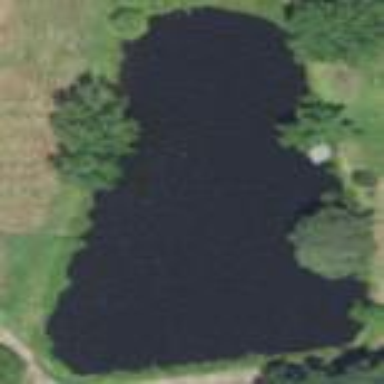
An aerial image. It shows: Serene pond surrounded by nature.